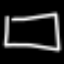
Label: square